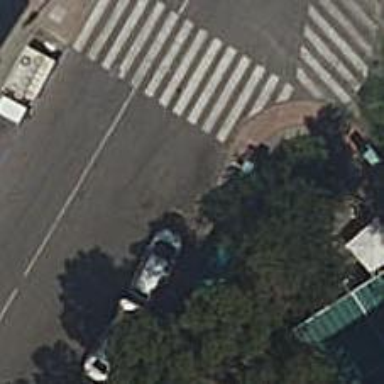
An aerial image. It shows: Taxi stand.